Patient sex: M
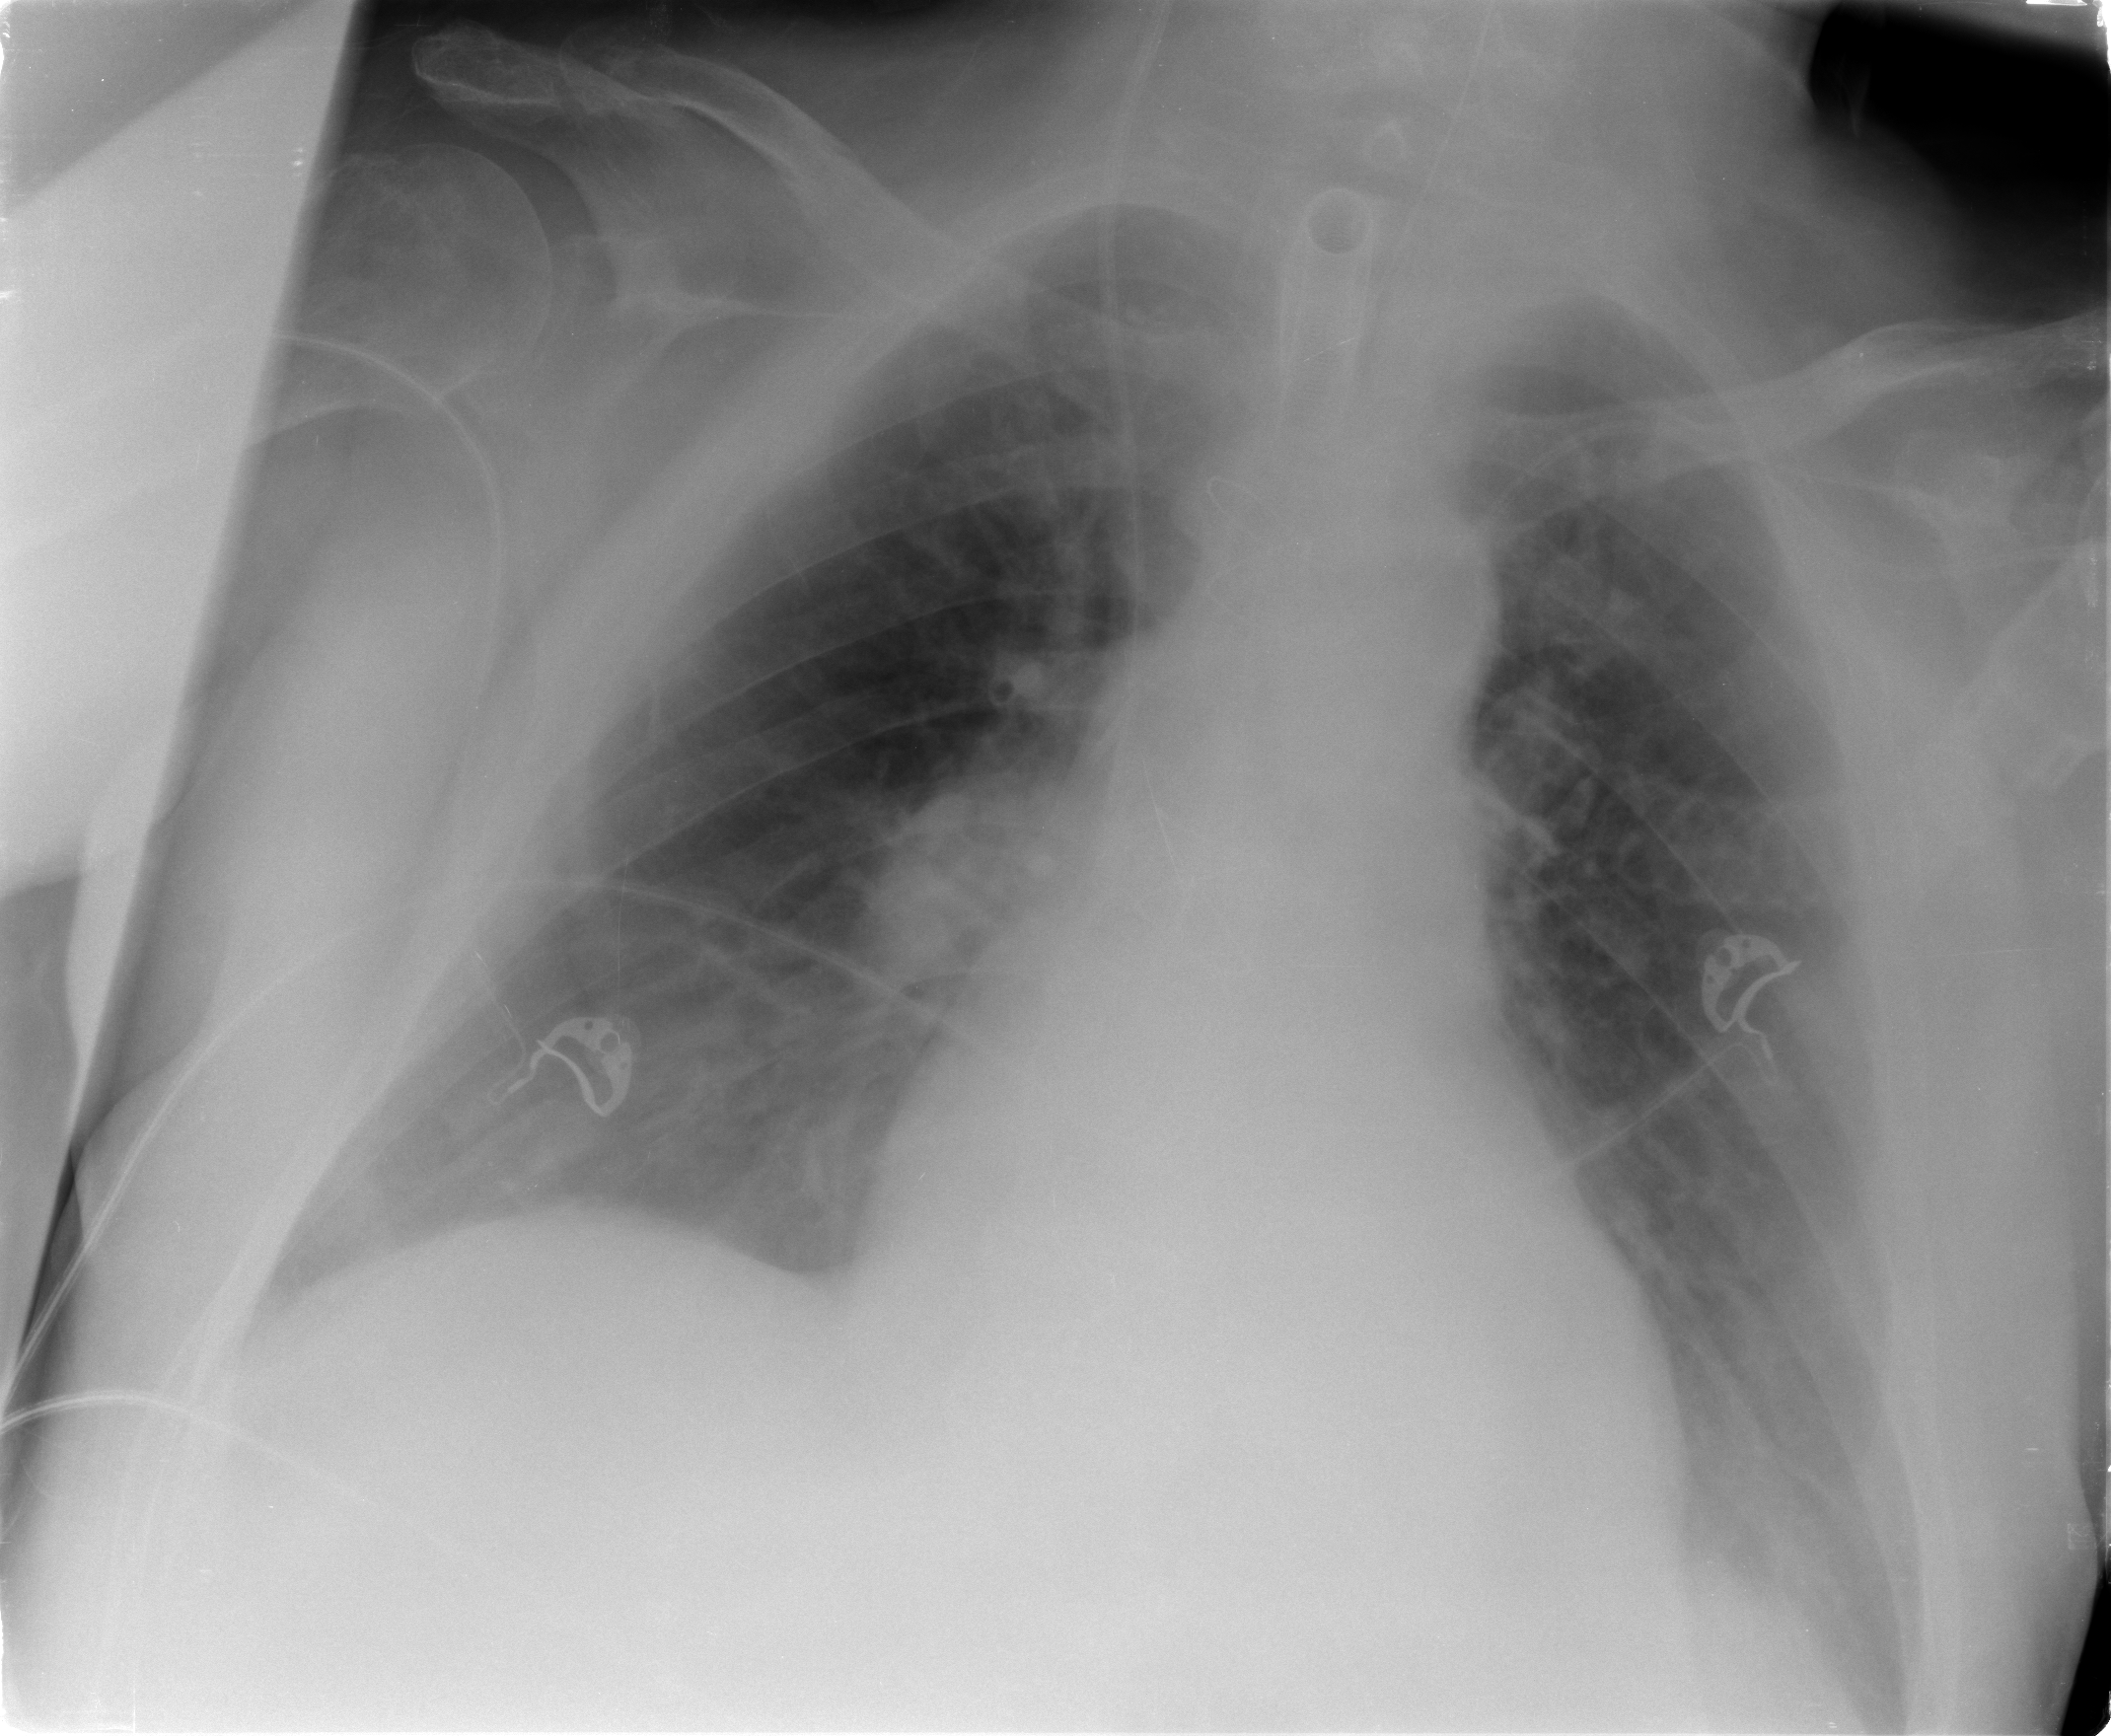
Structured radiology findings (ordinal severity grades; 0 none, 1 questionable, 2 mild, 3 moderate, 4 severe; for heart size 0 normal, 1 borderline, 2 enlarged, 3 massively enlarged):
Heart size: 2
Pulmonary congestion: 2
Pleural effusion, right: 0
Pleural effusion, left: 1
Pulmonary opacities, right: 0
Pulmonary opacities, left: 0
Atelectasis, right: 2
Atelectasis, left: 2